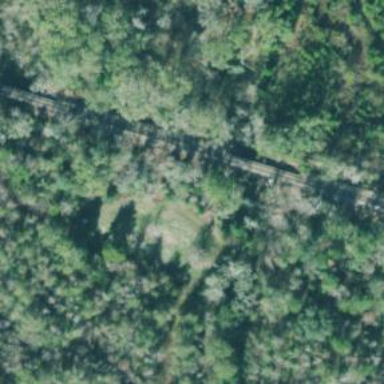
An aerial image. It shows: Railway track with milepost labeled as "AN".